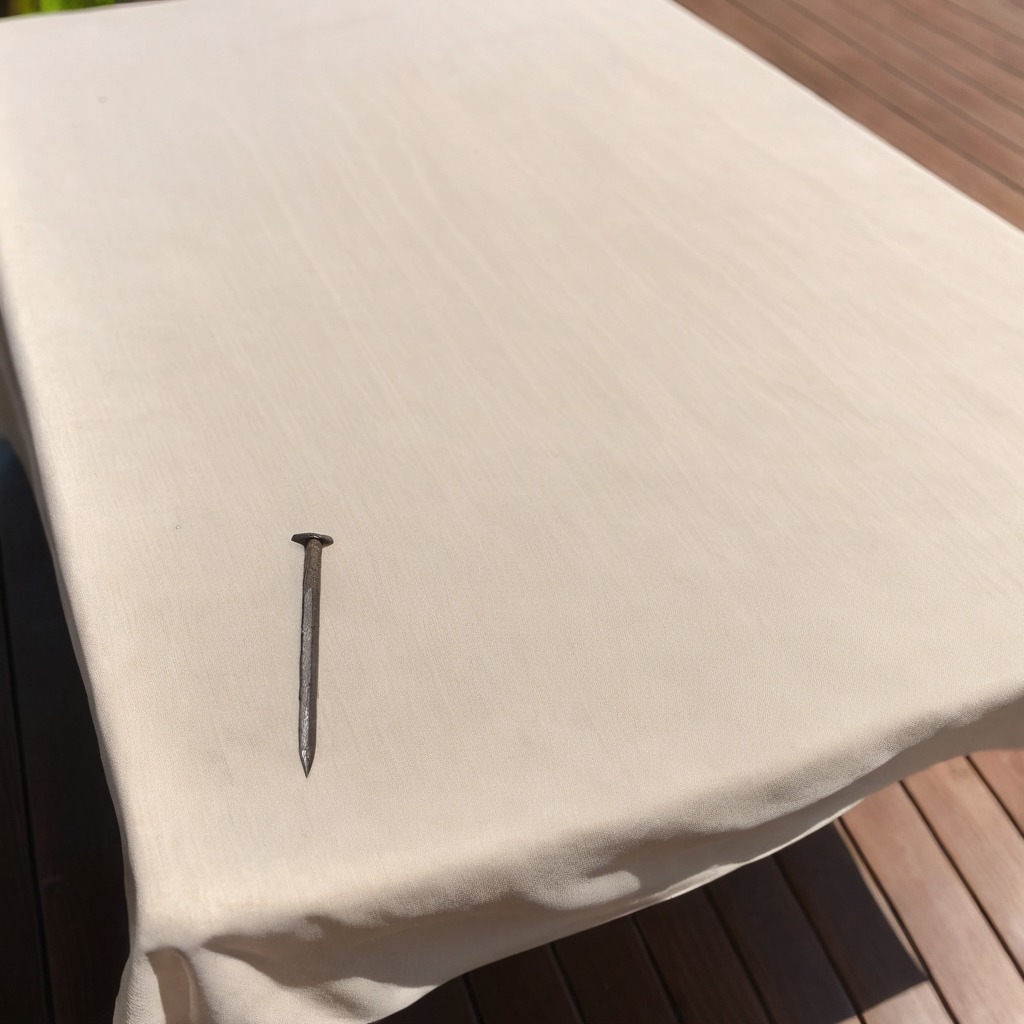
A nail is lying on a wooden table.